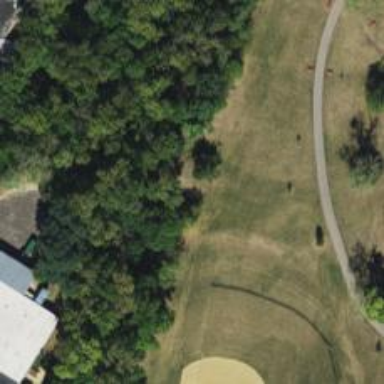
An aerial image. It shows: Disc golf hole.